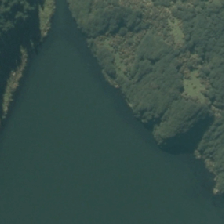
Land cover: lake_pond